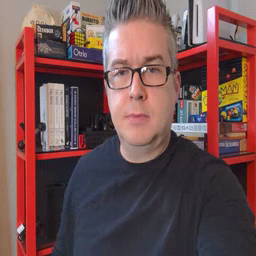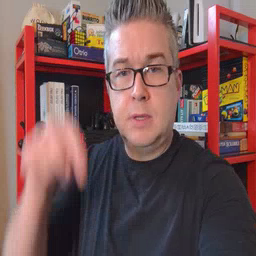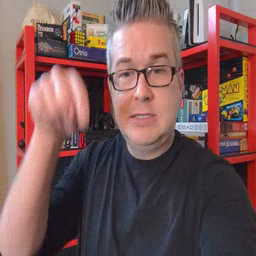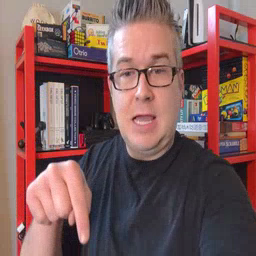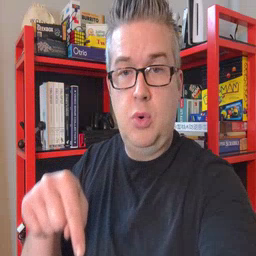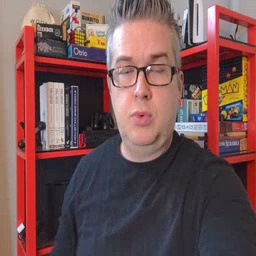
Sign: down